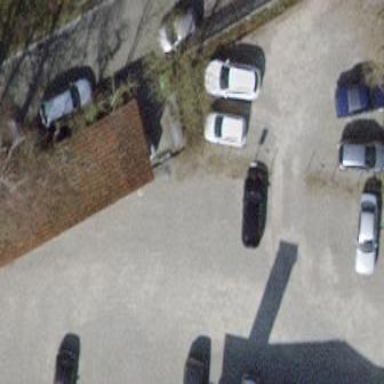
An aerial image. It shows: Parking area with fine gravel surface.